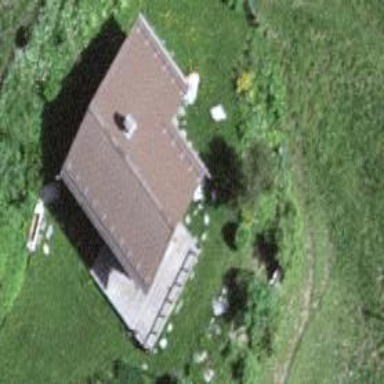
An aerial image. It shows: Farm auxiliary building with gabled roof.